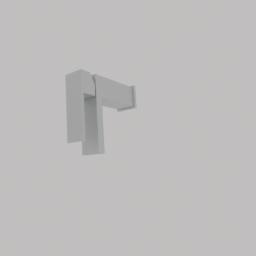
Label: appliances